Question: If I do a diff from emacs, I get something that looks like a patch, and the files are concatenated in one big file. Is there any function that I could use to compare them like in this image? It's much easier to see what's changed.

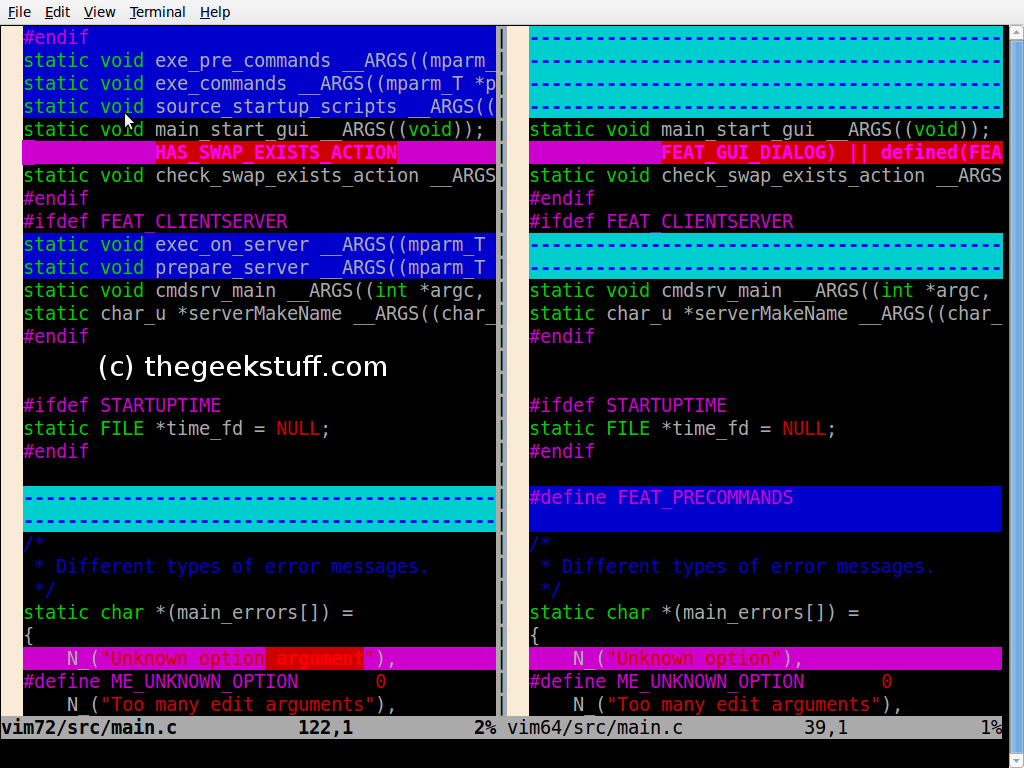
Answer: Ediff works similarly:
<URL>